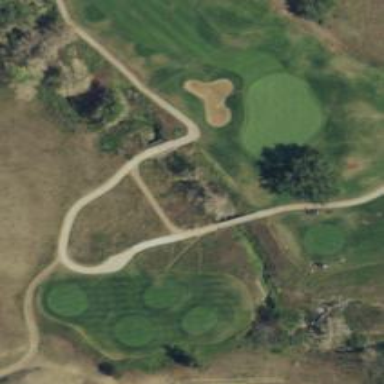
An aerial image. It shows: Path bridge designed for golf carts. It is Golf Cart Path.